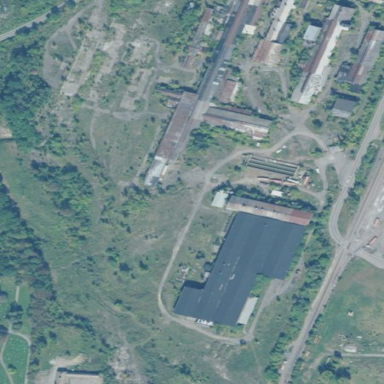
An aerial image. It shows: Brownfield site.